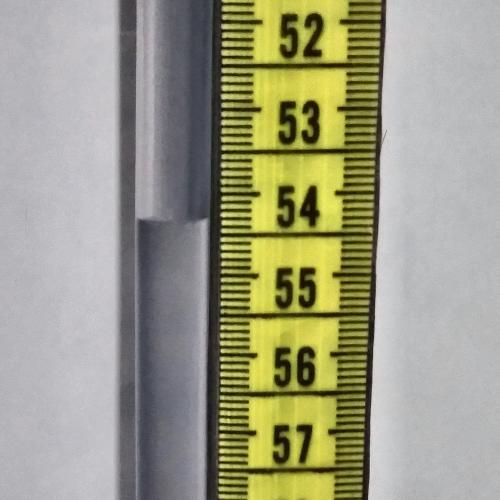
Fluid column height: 54.3 cm